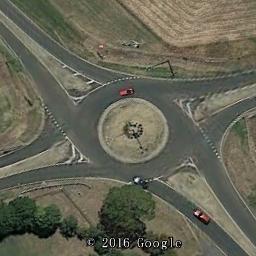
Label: roundabout